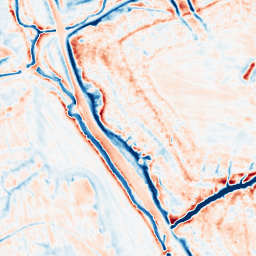
Category: multiscale
Decomposition family: dog_multiscale
Decomposition parameters: sigma_ratio: 1.4
n_scales: 6
base_sigma: 0.5
Upsampling method: edge_directed
Upsampling parameters: scale: 2
Upsampling scale: 2